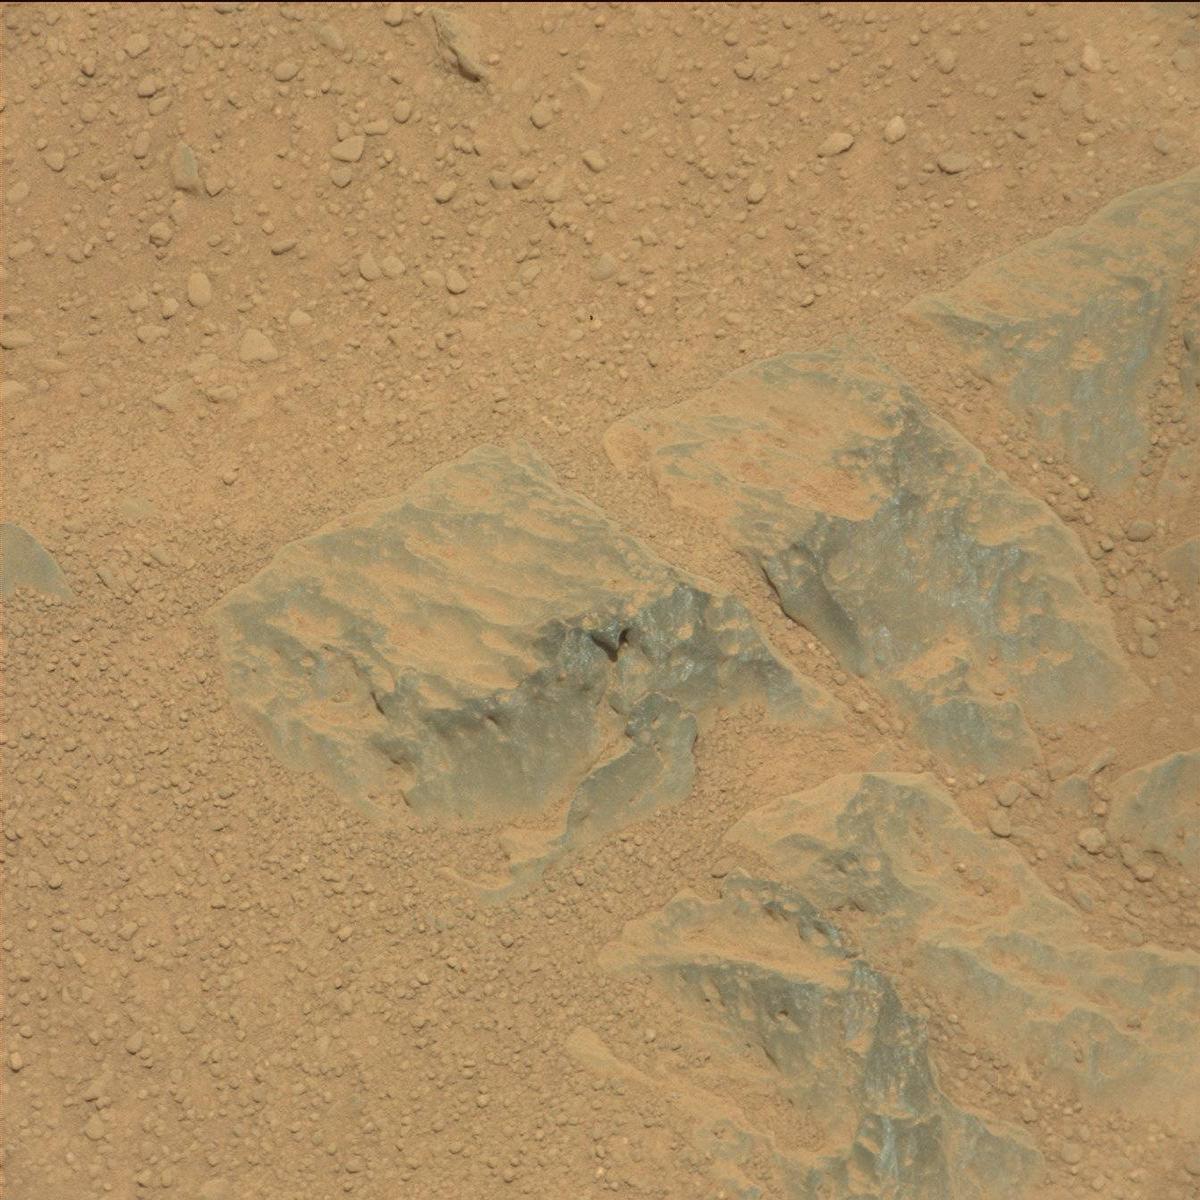
Terrain classes present: Bedrock, Sand / Soil